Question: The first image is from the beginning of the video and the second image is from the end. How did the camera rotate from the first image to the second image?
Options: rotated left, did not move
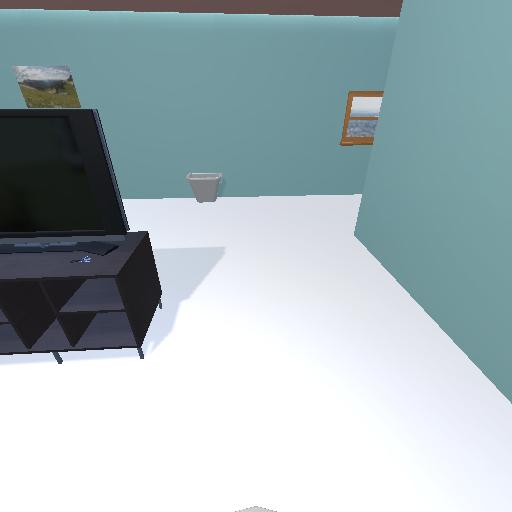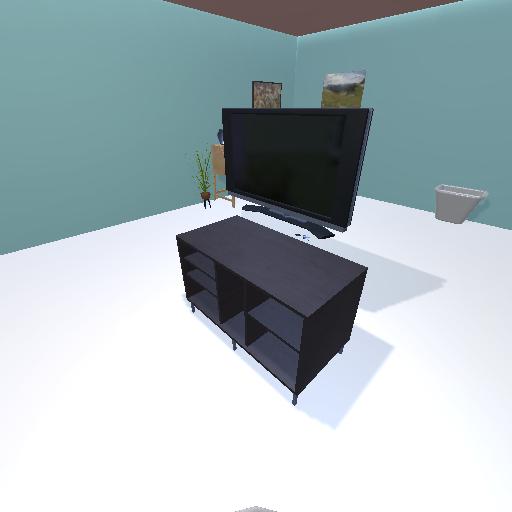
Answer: rotated left